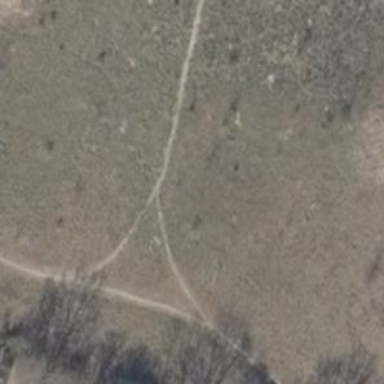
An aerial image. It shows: Dirt path.